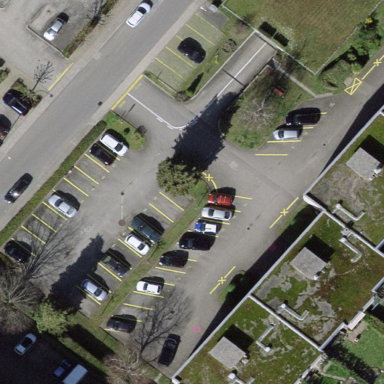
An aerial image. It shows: Parking area with surface.